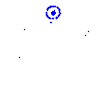
Particle: pion